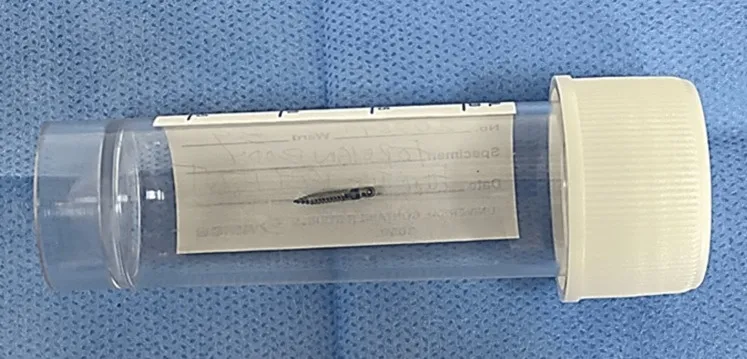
The mini-screw after surgical retrieval.
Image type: medical_photograph (other_medical_photograph)